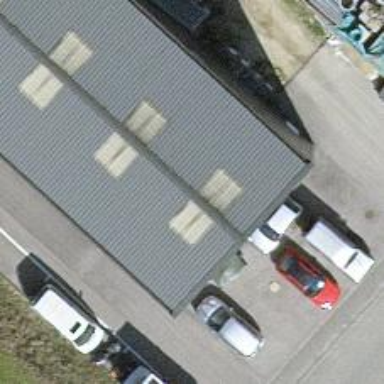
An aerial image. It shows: Car repair shop.